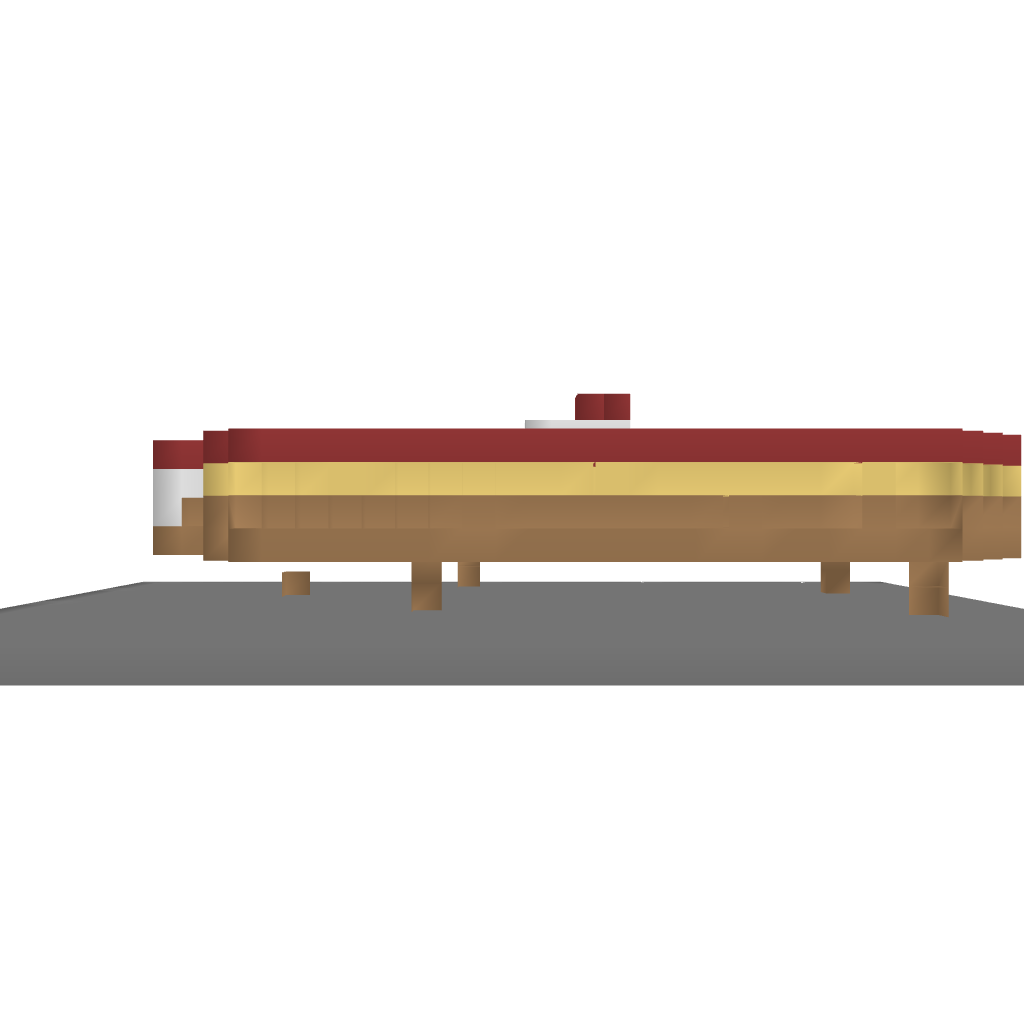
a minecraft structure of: The Ebon Hawke bad low quality